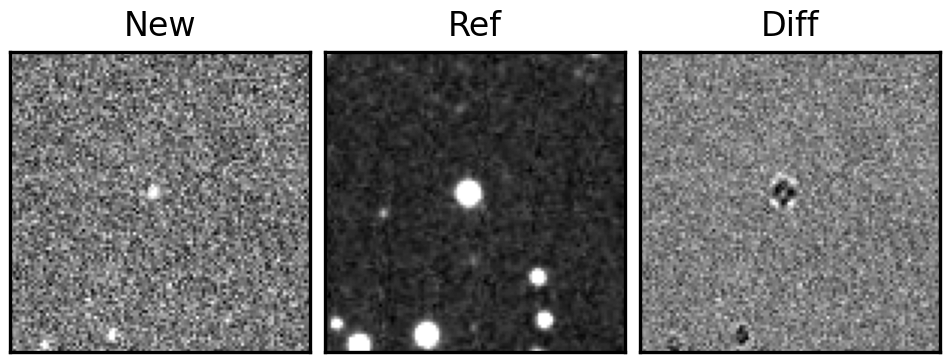
Label: bogus